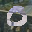
Label: 0